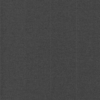
Label: dusty